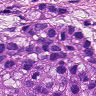
Metastatic tissue present: yes